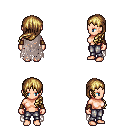
a pixel art fantasy rpg character, female body template, human, light skin, gray tattered cape, metal pants, blonde left-swept hairstyle, cloth bracers, four views (front, back, left, right), 2x2 character sprite sheet, small pixel art, hard edges, no anti-aliasing